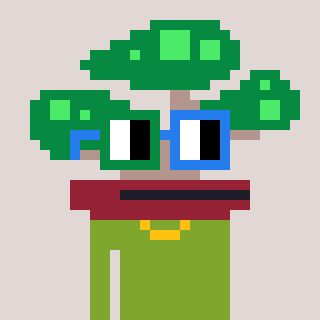
a pixel art character with square green and blue glasses, a bonsai-shaped head and a slimegreen-colored body on a warm background